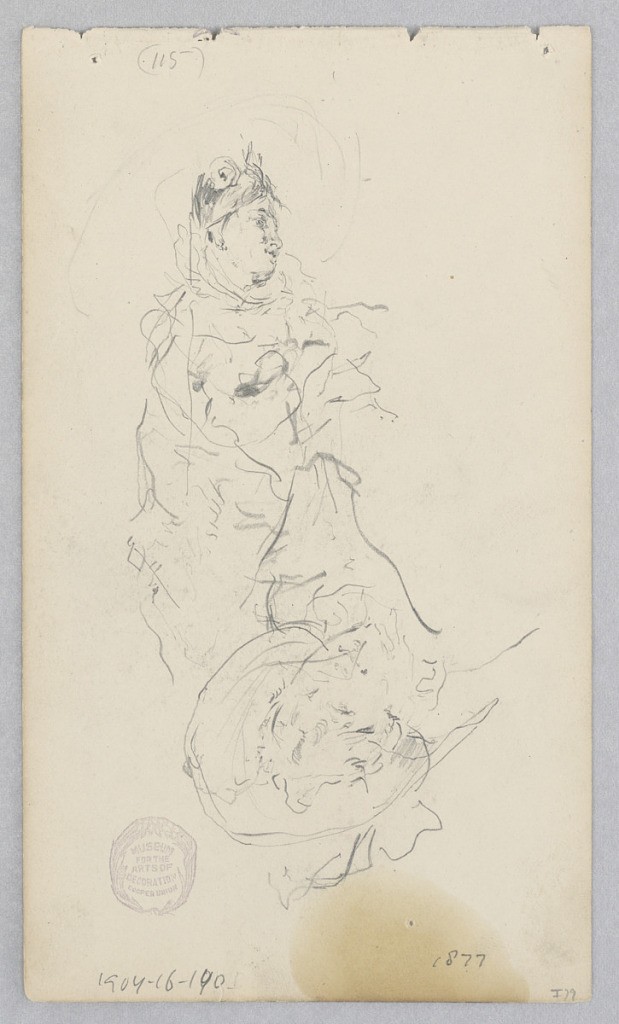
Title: Woman
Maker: Robert Frederick Blum, American, 1857–1903
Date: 1877
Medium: Graphite on wove paper
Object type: Drawing
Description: Two sketches of a female figure wearing a long dress.